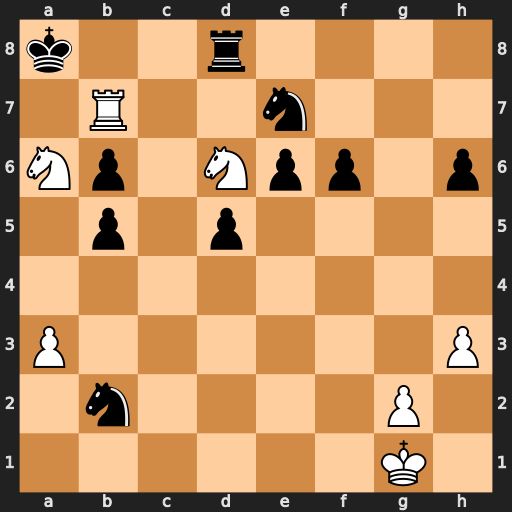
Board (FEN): k2r4/1R2n3/Np1Npp1p/1p1p4/8/P6P/1n4P1/6K1
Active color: w
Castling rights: -
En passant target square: -
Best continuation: Nc7#